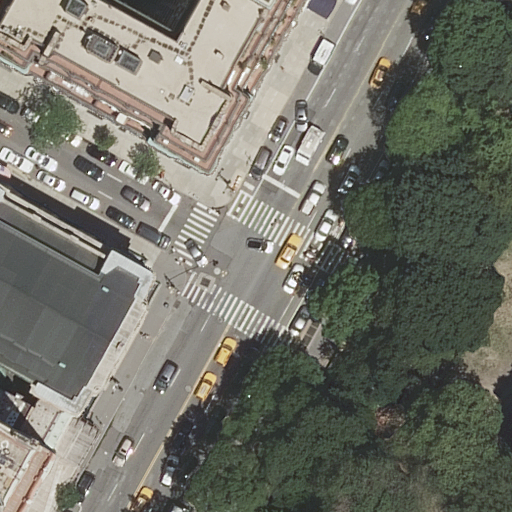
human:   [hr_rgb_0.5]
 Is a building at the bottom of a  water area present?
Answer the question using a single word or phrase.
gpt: no

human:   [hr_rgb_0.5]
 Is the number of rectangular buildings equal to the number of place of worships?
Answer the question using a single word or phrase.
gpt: yes

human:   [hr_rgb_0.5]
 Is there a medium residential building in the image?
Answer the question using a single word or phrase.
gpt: no

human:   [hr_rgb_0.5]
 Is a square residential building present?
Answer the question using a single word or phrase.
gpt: no

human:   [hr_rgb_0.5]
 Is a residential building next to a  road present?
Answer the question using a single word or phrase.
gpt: yes

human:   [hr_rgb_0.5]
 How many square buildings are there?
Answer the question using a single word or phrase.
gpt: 0

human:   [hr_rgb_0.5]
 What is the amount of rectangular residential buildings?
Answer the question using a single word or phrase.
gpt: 1

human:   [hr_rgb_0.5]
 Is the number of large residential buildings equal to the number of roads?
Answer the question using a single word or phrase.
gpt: yes

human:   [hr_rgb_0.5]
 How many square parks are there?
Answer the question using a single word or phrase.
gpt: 0

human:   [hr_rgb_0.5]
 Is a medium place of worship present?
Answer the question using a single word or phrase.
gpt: no

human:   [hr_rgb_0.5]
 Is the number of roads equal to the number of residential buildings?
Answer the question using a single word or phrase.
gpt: no

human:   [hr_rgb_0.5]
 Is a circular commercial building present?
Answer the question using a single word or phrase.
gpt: no

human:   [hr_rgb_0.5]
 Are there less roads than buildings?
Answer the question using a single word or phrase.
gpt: yes

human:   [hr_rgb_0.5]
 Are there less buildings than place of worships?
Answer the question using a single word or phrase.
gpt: no

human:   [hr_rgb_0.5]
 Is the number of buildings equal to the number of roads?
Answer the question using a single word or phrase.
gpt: no

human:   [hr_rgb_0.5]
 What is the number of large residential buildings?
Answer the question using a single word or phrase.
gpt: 2

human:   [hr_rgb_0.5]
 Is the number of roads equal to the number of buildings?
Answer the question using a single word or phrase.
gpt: no

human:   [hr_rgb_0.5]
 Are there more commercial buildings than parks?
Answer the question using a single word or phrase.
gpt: no

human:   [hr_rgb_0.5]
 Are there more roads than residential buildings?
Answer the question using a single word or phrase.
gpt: no

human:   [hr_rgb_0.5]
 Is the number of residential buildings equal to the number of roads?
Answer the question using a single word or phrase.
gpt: no

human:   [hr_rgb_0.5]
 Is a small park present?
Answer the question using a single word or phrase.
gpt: no

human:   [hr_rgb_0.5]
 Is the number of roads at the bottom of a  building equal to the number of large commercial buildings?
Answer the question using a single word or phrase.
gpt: no

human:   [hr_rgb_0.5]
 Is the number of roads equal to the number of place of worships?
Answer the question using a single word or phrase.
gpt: no

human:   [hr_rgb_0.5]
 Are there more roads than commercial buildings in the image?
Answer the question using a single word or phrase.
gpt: yes

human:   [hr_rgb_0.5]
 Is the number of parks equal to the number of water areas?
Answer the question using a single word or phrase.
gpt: no

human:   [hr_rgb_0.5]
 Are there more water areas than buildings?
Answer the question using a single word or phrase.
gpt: no

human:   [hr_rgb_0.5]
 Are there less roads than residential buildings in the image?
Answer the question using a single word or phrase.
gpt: yes

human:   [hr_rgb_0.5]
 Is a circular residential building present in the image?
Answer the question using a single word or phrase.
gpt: no

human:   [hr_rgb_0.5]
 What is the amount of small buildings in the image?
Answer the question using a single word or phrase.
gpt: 1

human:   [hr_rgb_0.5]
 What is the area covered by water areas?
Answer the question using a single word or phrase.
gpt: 0m2

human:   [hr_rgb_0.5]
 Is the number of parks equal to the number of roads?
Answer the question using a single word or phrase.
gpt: no

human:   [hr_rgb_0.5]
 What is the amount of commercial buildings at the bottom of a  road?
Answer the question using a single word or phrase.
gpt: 0

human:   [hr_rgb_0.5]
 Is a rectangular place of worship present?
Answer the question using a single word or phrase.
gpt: no

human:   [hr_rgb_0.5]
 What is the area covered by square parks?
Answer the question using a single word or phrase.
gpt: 0m2

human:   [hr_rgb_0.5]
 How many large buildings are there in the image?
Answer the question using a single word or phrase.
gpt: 2

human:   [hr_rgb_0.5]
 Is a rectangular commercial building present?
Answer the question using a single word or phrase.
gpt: no